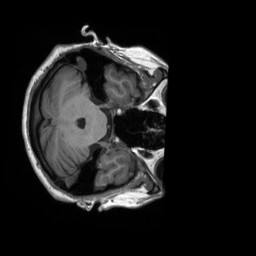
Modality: T1w
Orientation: axial
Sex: female
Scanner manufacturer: siemens
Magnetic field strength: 3 T
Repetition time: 2.3 s
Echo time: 0.00226 s